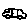
Label: car